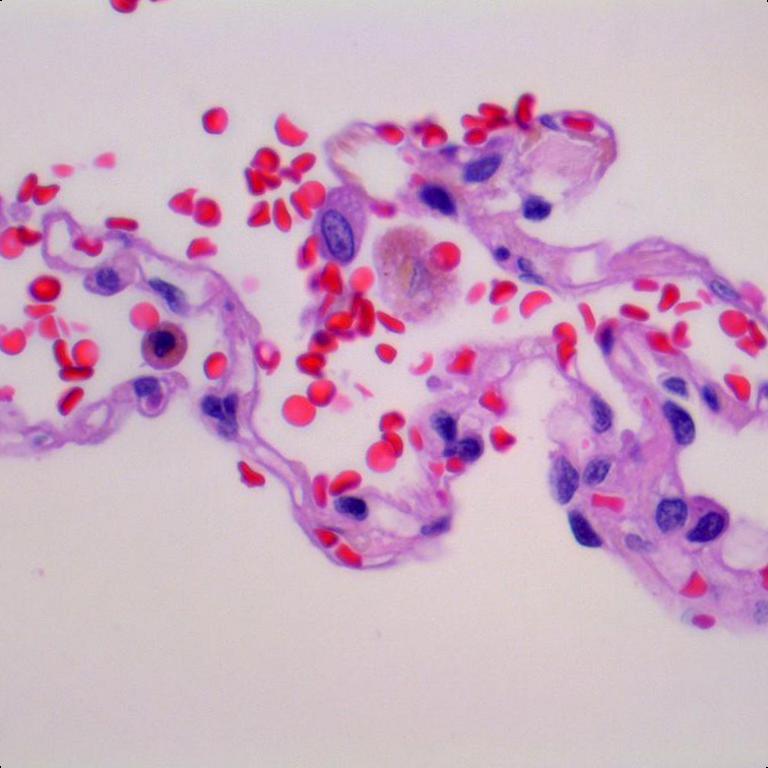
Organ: lung
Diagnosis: benign